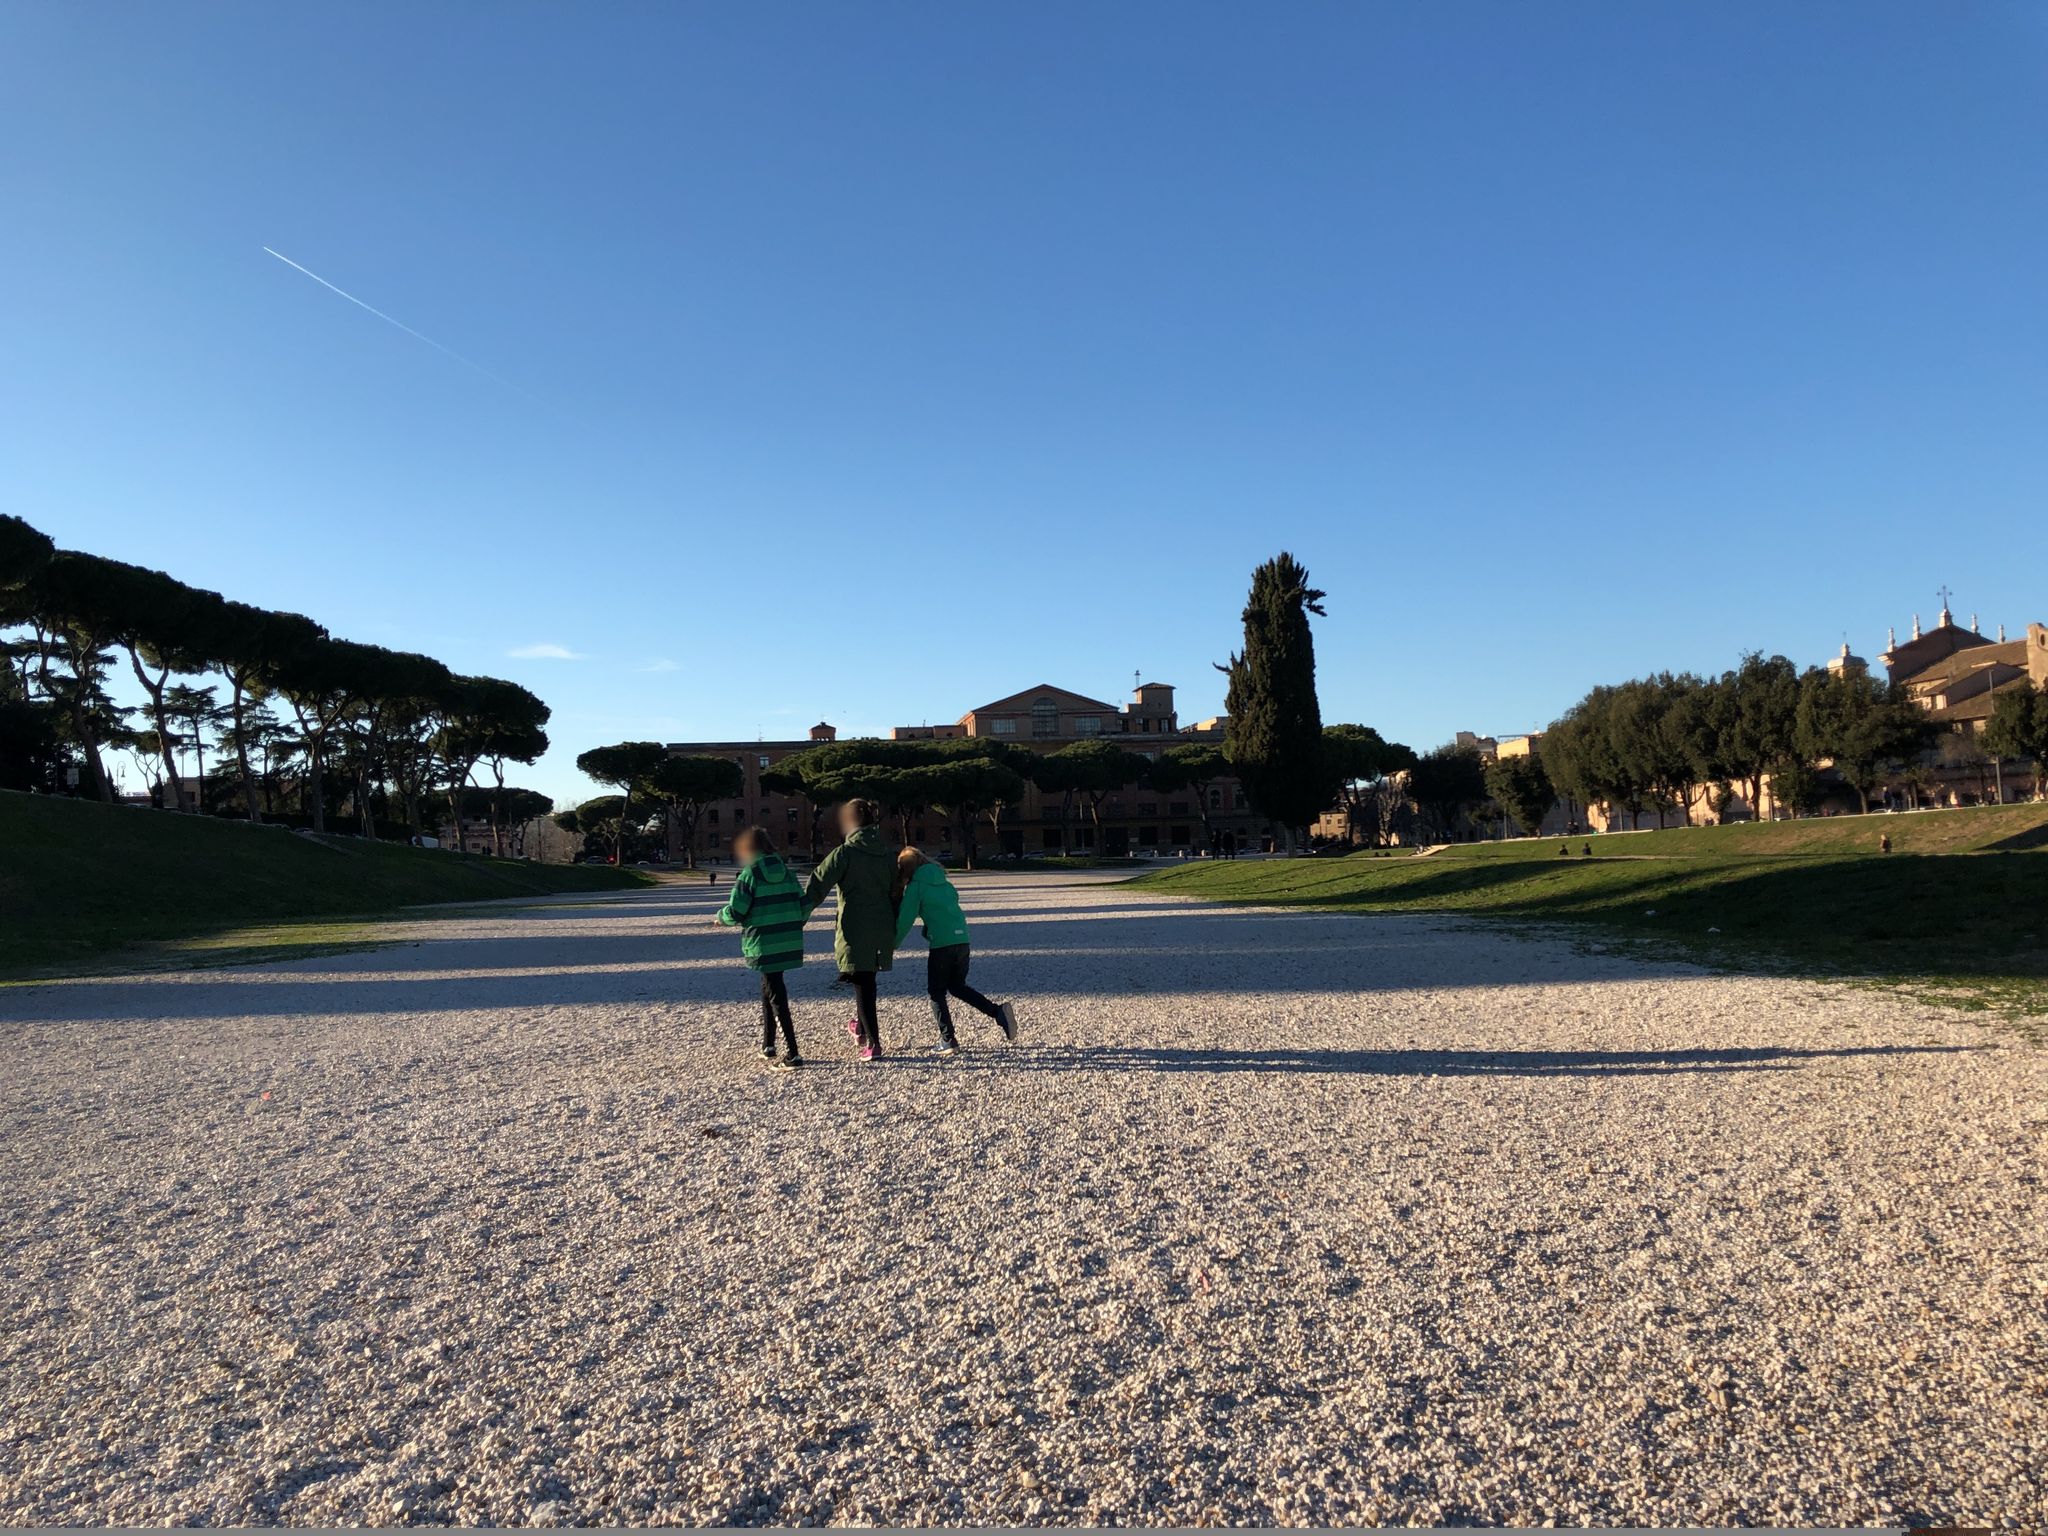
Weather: clear
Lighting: day
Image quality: good
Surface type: walking surface
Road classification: track
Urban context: urban centre
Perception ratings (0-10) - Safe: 7.94, Lively: 8.49, Beautiful: 7.99, Boring: 3.98, Depressing: 1.86, Wealthy: 5.59